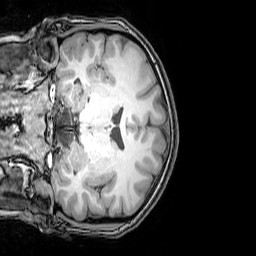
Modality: T1w
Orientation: coronal
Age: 23
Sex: female
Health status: healthy
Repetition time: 0.081 s
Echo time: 0.037 s